Question: I just started with Mule, after working with OSB for months. I'm trying to use a database connector to select data from my postgres DB. The test connection says it's successful.
'''
<?xml version="1.0" encoding="UTF-8"?>
<mule xmlns:json="http://www.mulesoft.org/schema/mule/json" xmlns:data-mapper="http://www.mulesoft.org/schema/mule/ee/data-mapper" xmlns:db="http://www.mulesoft.org/schema/mule/db" xmlns:mulexml="http://www.mulesoft.org/schema/mule/xml" xmlns:batch="http://www.mulesoft.org/schema/mule/batch" xmlns:http="http://www.mulesoft.org/schema/mule/http" xmlns:tracking="http://www.mulesoft.org/schema/mule/ee/tracking" xmlns="http://www.mulesoft.org/schema/mule/core" xmlns:doc="http://www.mulesoft.org/schema/mule/documentation"
xmlns:spring="http://www.springframework.org/schema/beans" version="EE-3.5.0"
xmlns:xsi="http://www.w3.org/2001/XMLSchema-instance"
xsi:schemaLocation="http://www.springframework.org/schema/beans http://www.springframework.org/schema/beans/spring-beans-current.xsd
http://www.mulesoft.org/schema/mule/core http://www.mulesoft.org/schema/mule/core/current/mule.xsd
http://www.mulesoft.org/schema/mule/http http://www.mulesoft.org/schema/mule/http/current/mule-http.xsd
http://www.mulesoft.org/schema/mule/ee/tracking http://www.mulesoft.org/schema/mule/ee/tracking/current/mule-tracking-ee.xsd
http://www.mulesoft.org/schema/mule/xml http://www.mulesoft.org/schema/mule/xml/current/mule-xml.xsd
http://www.mulesoft.org/schema/mule/batch http://www.mulesoft.org/schema/mule/batch/current/mule-batch.xsd
http://www.mulesoft.org/schema/mule/db http://www.mulesoft.org/schema/mule/db/current/mule-db.xsd
http://www.mulesoft.org/schema/mule/ee/data-mapper http://www.mulesoft.org/schema/mule/ee/data-mapper/current/mule-data-mapper.xsd
http://www.mulesoft.org/schema/mule/json http://www.mulesoft.org/schema/mule/json/current/mule-json.xsd">
<db:generic-config name="PostgreSQL_mule" url="jdbc:postgresl://localhost:5432/mule?user=mule&amp;password=mule" driverClassName="org.postgresql.Driver" doc:name="Generic Database Configuration"/>
<flow name="CheckOnline" doc:name="CheckOnline">
<http:inbound-endpoint exchange-pattern="request-response" host="localhost" port="8085" path="CheckOnline" doc:name="HTTP"/>
<set-payload value="Winkel is online" doc:name="Set Payload"/>
</flow>
<flow name="BestelItems" doc:name="BestelItems">
<http:inbound-endpoint exchange-pattern="request-response" host="localhost" port="8085" path="BestelItems" doc:name="HTTP"/>
<db:select config-ref="PostgreSQL_mule" doc:name="Database">
<db:parameterized-query><![CDATA[SELECT *
FROM OnlineWinkel.Items;]]></db:parameterized-query>
</db:select>
<set-payload value="blabla" doc:name="Set Payload"/>
</flow>
</mule>
'''

When I run this, I get an error with the DB connector:
'''
ERROR 2014-07-31 15:32:13,984 [[test].connector.http.mule.default.receiver.02] org.mule.exception.DefaultMessagingExceptionStrategy:
********************************************************************************
Message : null (java.lang.NullPointerException). Message payload is of type: String
Code : MULE_ERROR--2
--------------------------------------------------------------------------------
Exception stack is:
1. null (java.lang.NullPointerException)
org.mule.module.db.internal.domain.connection.DefaultDbConnection:99 (null)
2. null (java.lang.NullPointerException). Message payload is of type: String (org.mule.api.MessagingException)
org.mule.execution.ExceptionToMessagingExceptionExecutionInterceptor:32 (http://www.mulesoft.org/docs/site/current3/apidocs/org/mule/api/MessagingException.html)
--------------------------------------------------------------------------------
Root Exception stack trace:
java.lang.NullPointerException
at org.mule.module.db.internal.domain.connection.DefaultDbConnection.isClosed(DefaultDbConnection.java:99)
at org.mule.module.db.internal.domain.connection.TransactionalDbConnectionFactory.releaseConnection(TransactionalDbConnectionFactory.java:150)
at org.mule.module.db.internal.processor.AbstractDbMessageProcessor.process(AbstractDbMessageProcessor.java:87)
+ 3 more (set debug level logging or '-Dmule.verbose.exceptions=true' for everything)
********************************************************************************
'''
I have no idea what's going wrong. I don't use any variable in the DB connector or in my query, so their can't be anything that is 'null'.
Anyone has an idea what is going wrong or how I can debug this better? The error message isn't helping at all nor is the stacktrace.
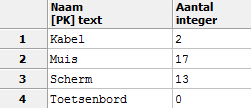
Answer: I had a typo in my JDBC string.
Although Mule said that the test connection was successful, the string was missing a 'q'.